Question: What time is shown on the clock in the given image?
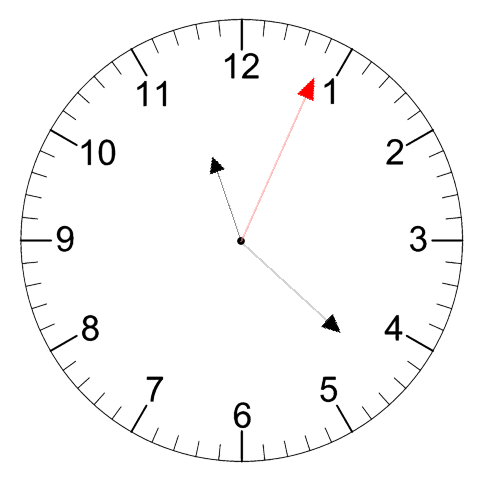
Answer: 11:22:04